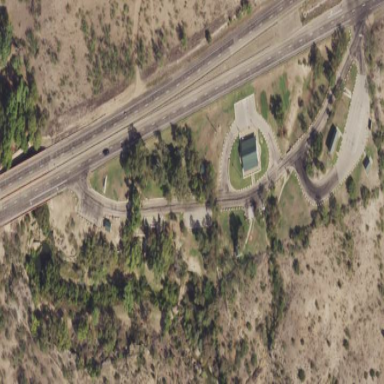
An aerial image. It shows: Rest area along the road with picnic tables.